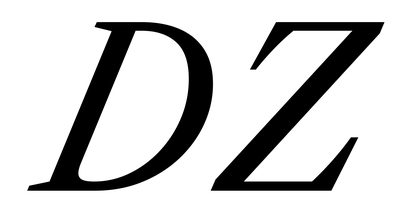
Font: LibreCaslonText-Italic_Italic